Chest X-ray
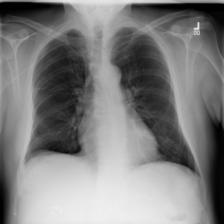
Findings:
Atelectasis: positive
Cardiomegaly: negative
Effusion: negative
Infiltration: negative
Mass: negative
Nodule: negative
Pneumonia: negative
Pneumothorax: negative
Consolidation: negative
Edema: negative
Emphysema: negative
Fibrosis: negative
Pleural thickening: negative
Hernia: negative